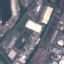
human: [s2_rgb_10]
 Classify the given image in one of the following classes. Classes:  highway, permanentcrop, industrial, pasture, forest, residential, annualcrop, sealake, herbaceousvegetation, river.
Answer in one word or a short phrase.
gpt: Industrial